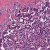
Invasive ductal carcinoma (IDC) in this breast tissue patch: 1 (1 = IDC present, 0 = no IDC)